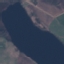
Land use / land cover: River